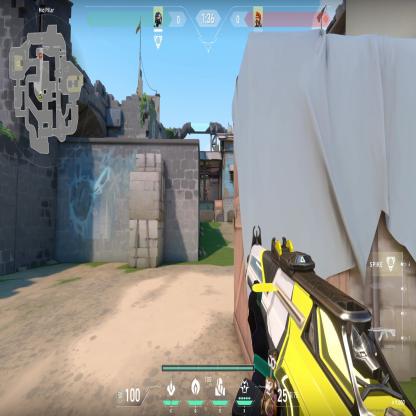
Label: enemy